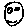
Label: smiley face